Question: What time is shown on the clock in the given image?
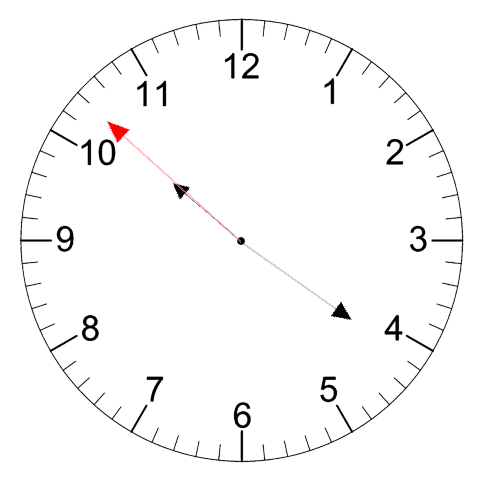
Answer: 10:20:52